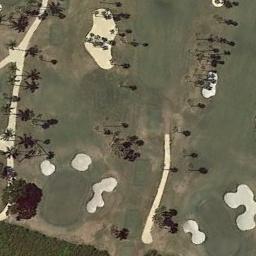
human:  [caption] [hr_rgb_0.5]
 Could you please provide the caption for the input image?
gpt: There are a few bunkers and a few paths on the large green lawn on the golf course and many trees .

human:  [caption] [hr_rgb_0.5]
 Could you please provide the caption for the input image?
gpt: There are many trees near the golf course .

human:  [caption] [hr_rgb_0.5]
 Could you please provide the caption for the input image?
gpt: There are about a dozen bunkers on this lawn .

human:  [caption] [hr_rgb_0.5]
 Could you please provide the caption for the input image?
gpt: The golf course has some putting greens, Fairways, Roads, Barrier trees and sandpits .

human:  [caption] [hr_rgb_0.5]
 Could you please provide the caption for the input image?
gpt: There are some bunkers and some trees on the golf course .